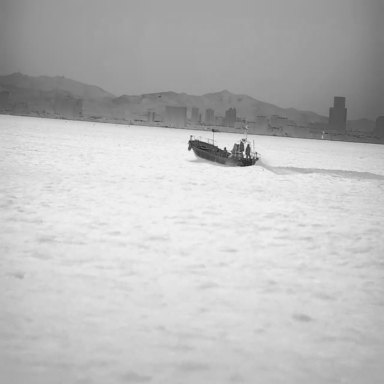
There are two bulk_carriers in the infrared image.